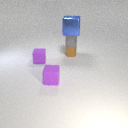
small brown rubber cylinder behind small purple rubber cube